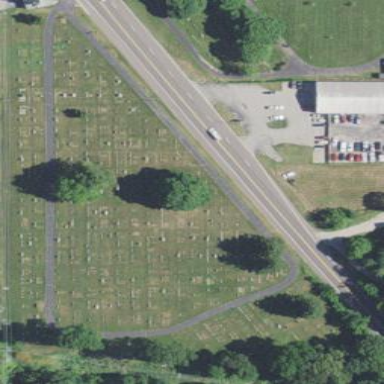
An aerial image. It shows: Cemetery.